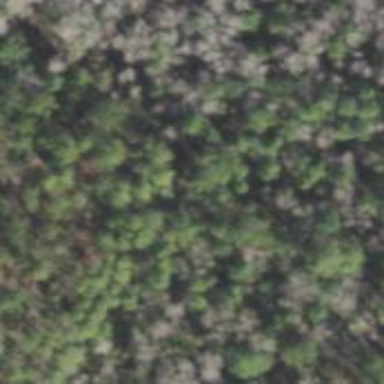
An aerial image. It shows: Mixed leaf woodland.